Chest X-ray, AP view. Patient: 69 years old, sex F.
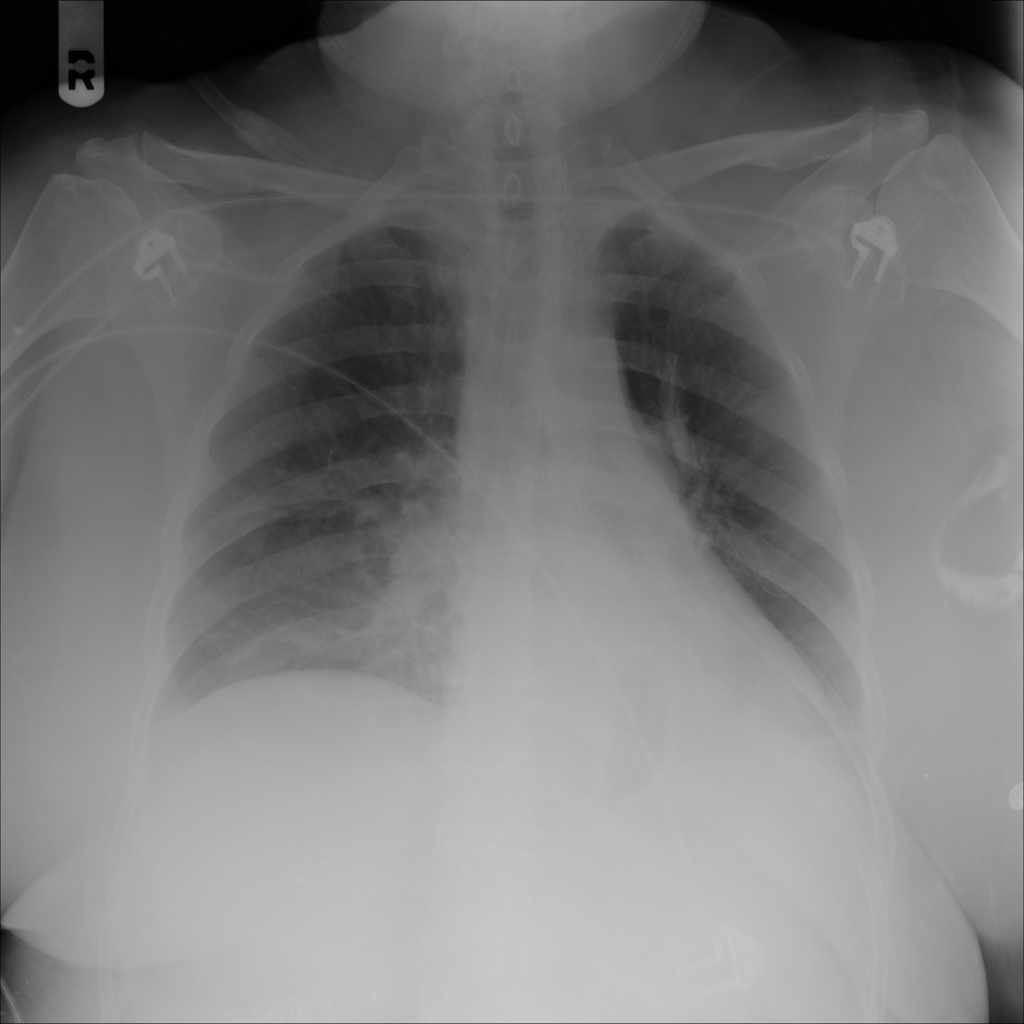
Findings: Atelectasis, Infiltration